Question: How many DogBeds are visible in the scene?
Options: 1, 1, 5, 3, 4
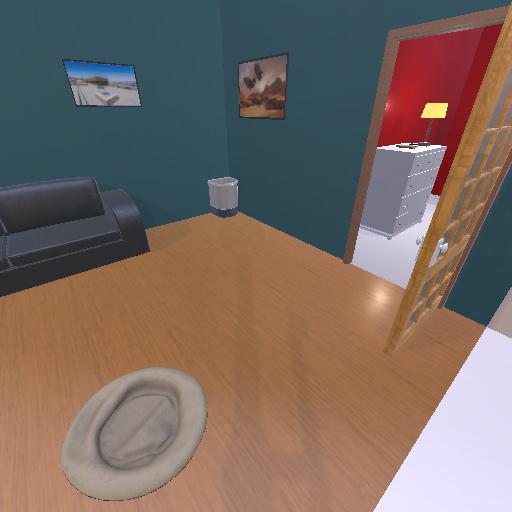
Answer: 1